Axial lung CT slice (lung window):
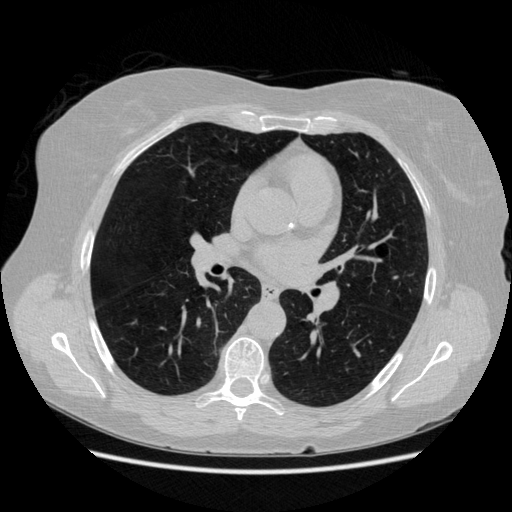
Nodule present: no